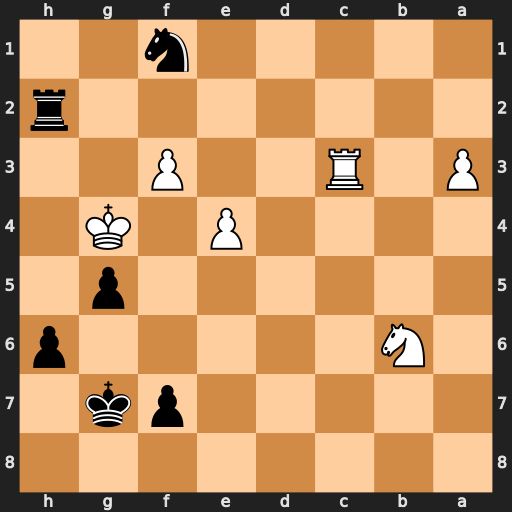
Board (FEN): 8/5pk1/1N5p/6p1/4P1K1/P1R2P2/7r/5n2
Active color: b
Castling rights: -
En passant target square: -
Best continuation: Kg6 Rc6+ f6 Rxf6+ Kxf6